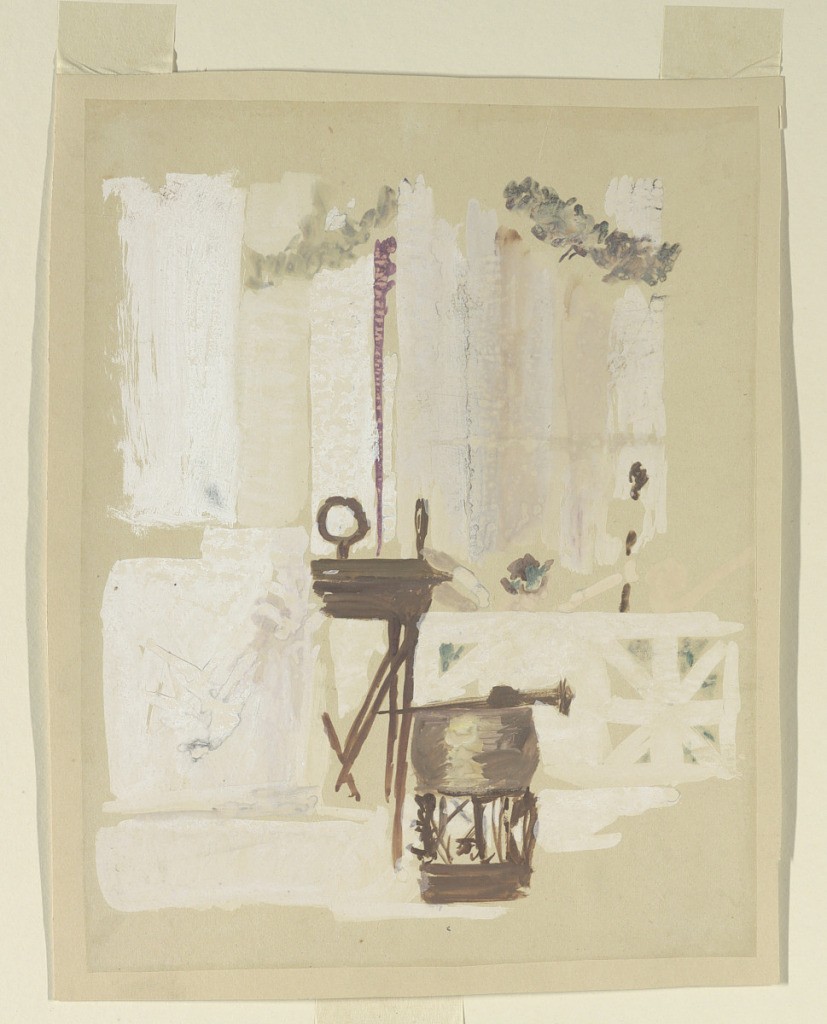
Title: Study for the entrance of a temple, “Vintage Festival”, Mendelssohn Glee Club, New York, NY
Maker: Robert Frederick Blum, American, 1857–1903
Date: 1895–1898
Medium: Brush and watercolor on tracing paper mounted to board
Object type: Drawing
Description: A basin is positioned at the entrance of a temple. Something more than the right half of the tripod is shown. A railing and lower parts of columns which are connected by festoons are shown.